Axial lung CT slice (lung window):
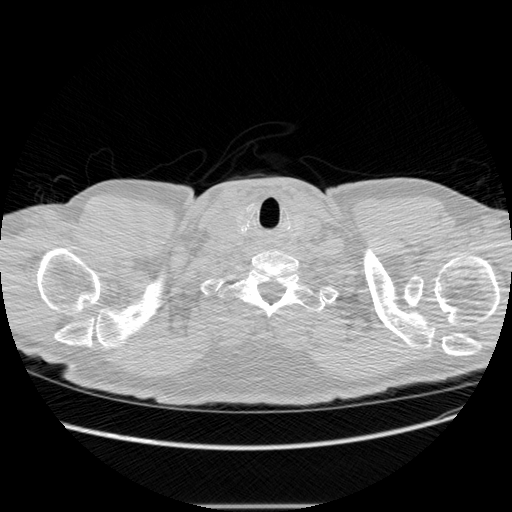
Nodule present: no